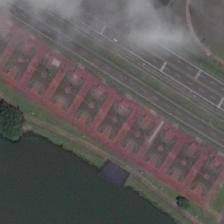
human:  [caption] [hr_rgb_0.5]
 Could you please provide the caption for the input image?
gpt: a row of basketball fields is between a road and a river .

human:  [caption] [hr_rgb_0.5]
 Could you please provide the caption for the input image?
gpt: ten exactly the same basketball courts stand side by side in a narrow strip of riverside .

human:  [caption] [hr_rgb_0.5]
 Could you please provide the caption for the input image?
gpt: lots of basketball fields and a broad green river beside .

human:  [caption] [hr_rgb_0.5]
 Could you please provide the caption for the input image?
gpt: a row of basketball fields are between road and a river .

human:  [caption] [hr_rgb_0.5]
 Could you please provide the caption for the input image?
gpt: a row of basketball fields is next to a river .